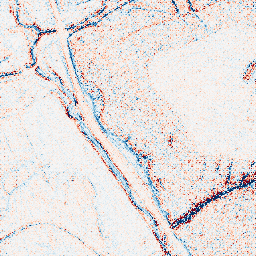
Category: edge_preserving
Decomposition family: anisotropic_diffusion
Decomposition parameters: iterations: 20
kappa: 100
gamma: 0.1
Upsampling method: regularized
Upsampling parameters: scale: 2
lambda_reg: 0.1
Upsampling scale: 2